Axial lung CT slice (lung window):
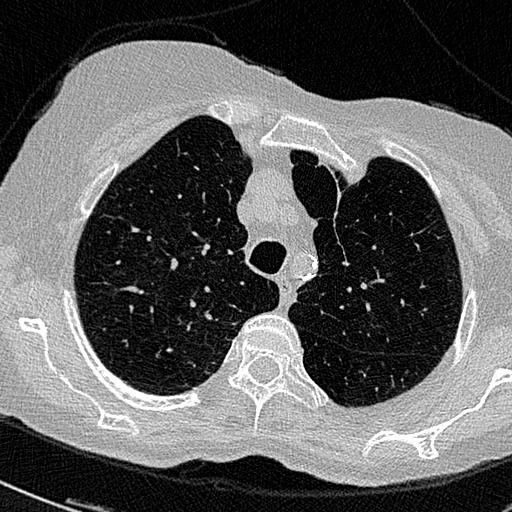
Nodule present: no